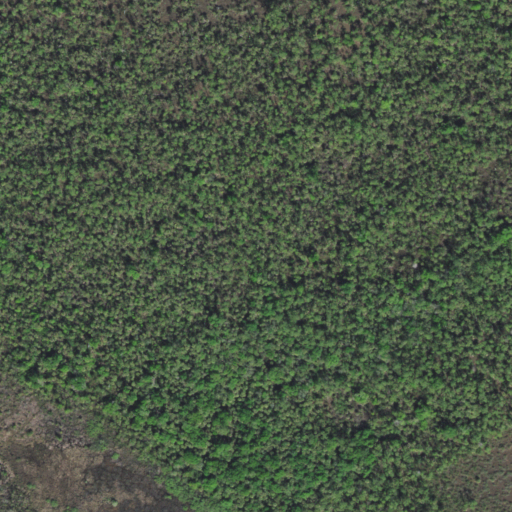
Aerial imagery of island in Florida named Ruess Island containing woody wetlands and herbaceous wetlands